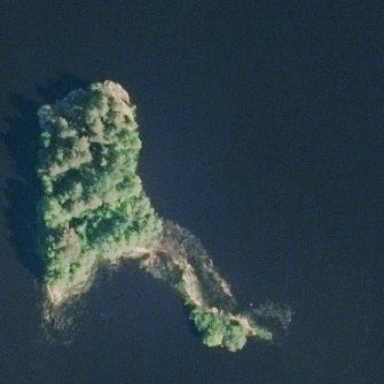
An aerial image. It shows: Islet.